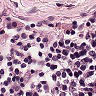
Metastatic tissue present: no